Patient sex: F
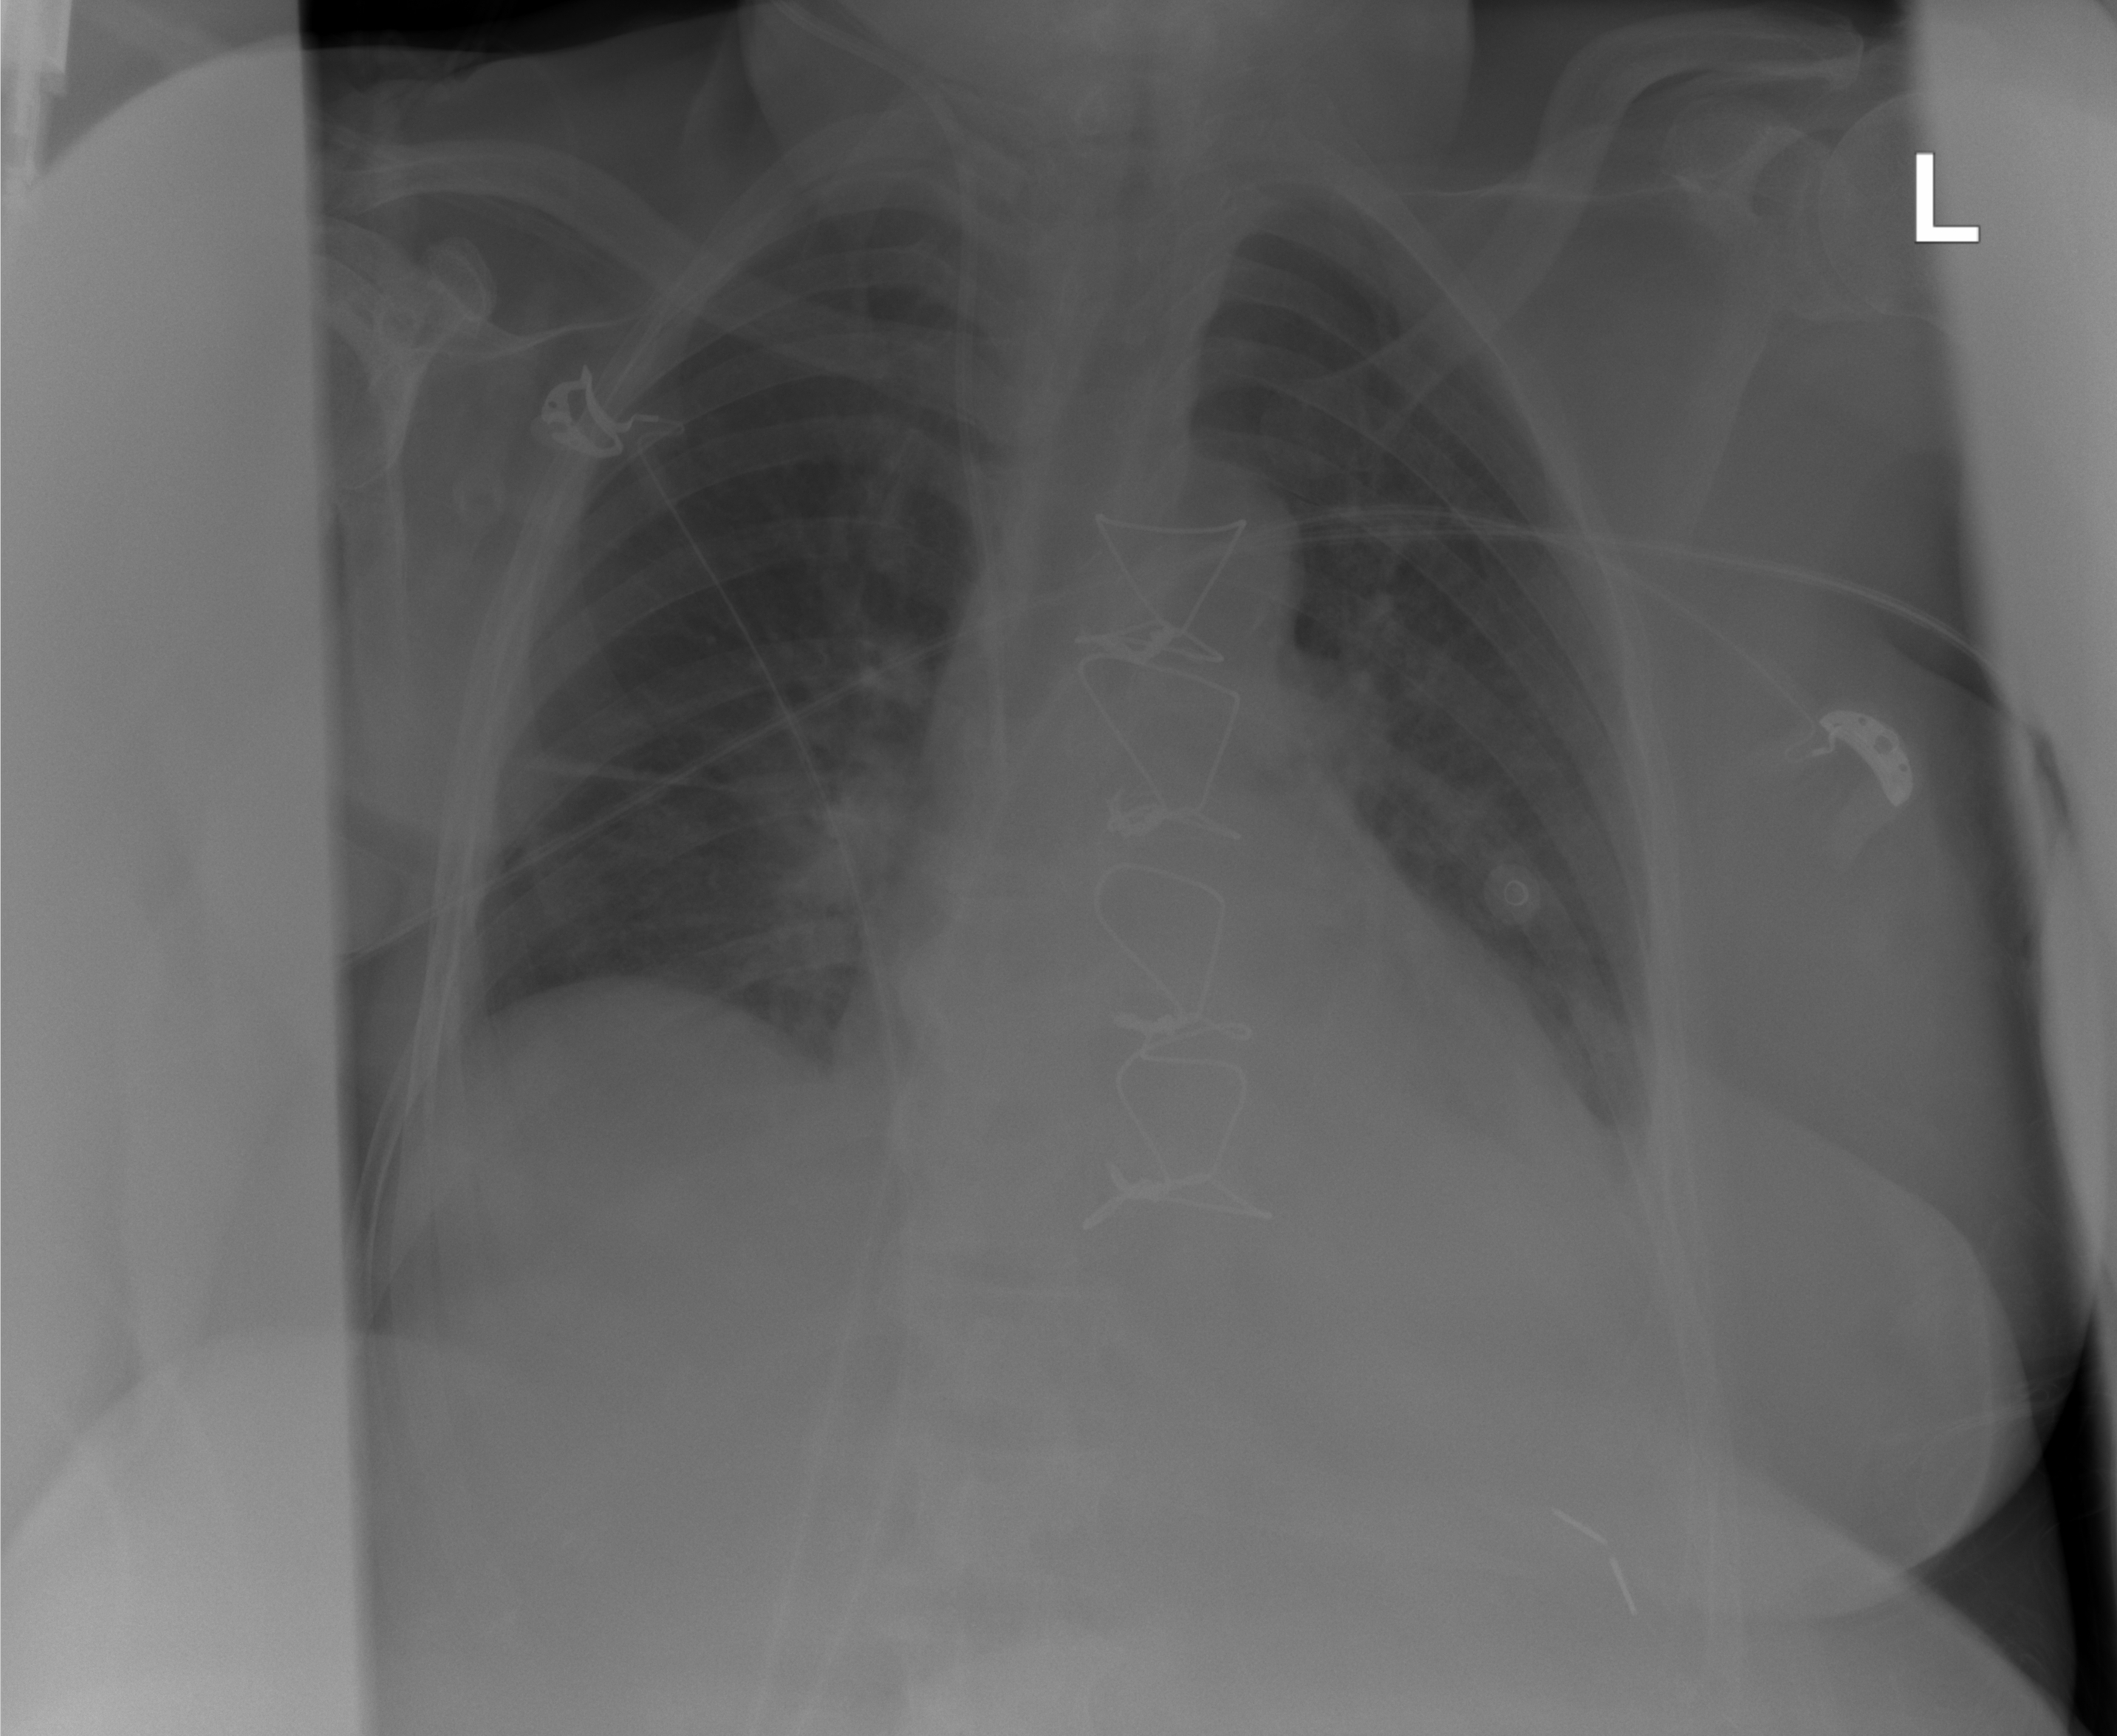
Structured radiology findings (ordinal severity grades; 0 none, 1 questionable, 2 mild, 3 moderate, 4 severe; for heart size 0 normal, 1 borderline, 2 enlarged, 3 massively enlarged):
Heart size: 1
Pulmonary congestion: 2
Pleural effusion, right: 1
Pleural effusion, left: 2
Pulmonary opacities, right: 0
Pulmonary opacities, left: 0
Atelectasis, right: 2
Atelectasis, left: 2